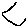
Label: hexagon